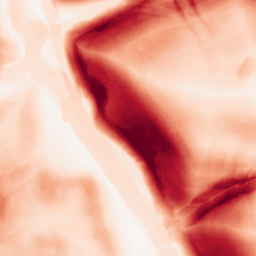
Category: morphological
Decomposition family: morphological_square
Decomposition parameters: operation: gradient
size: 15
Upsampling method: quartic
Upsampling parameters: scale: 8
Upsampling scale: 8